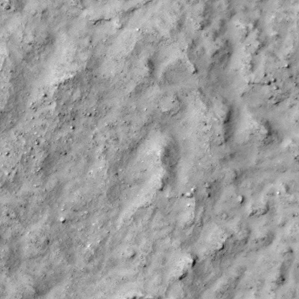
Label: non_frost